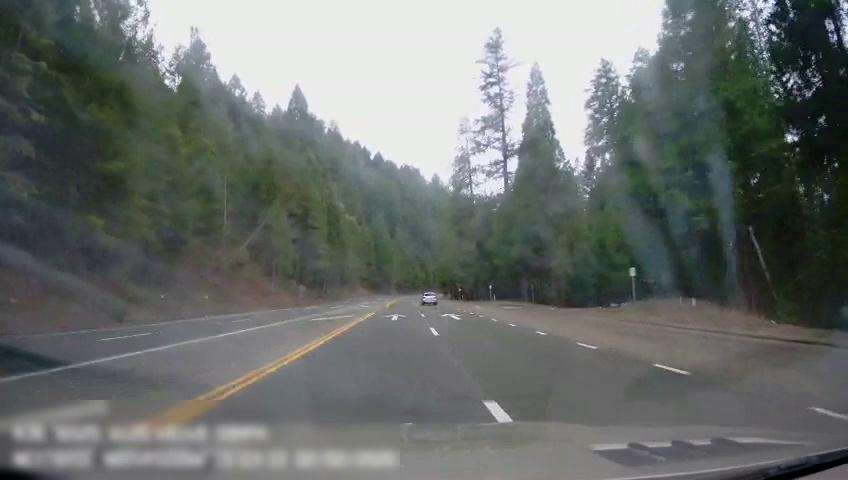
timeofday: Day
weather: Cloudy
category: Drivable Space
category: Vehicles | Car
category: Lanes | Alternate Lane
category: Lanes | Alternate Lane
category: Lanes | Alternate Lane
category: Lanes | Current Lane
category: Lanes | Current Lane
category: Lanes | Alternate Lane